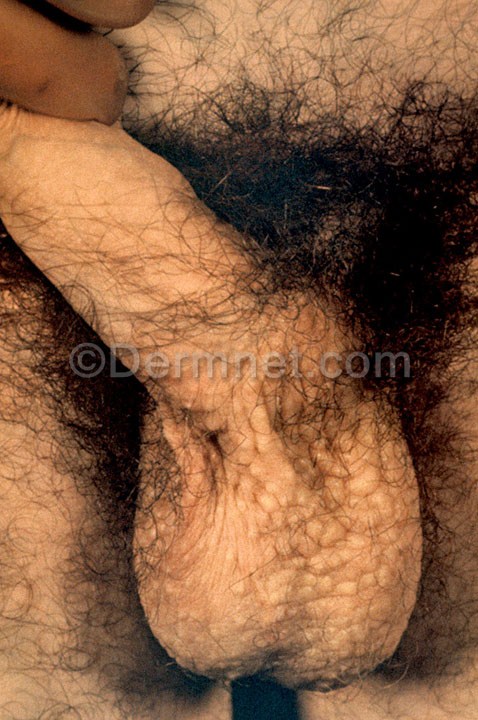
Disease: Systemic Disease